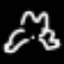
Label: frog